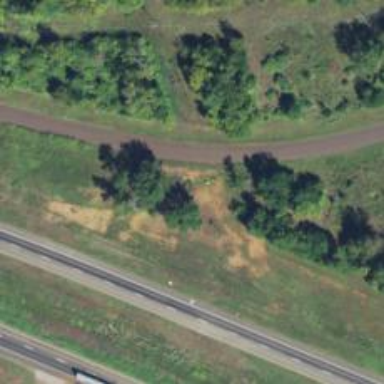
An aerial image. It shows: Abandoned road.